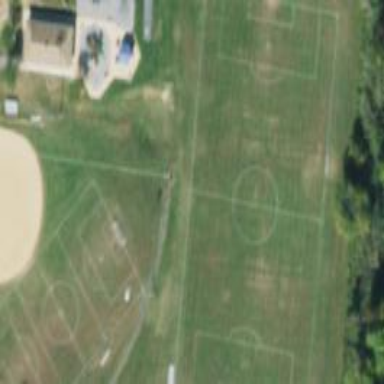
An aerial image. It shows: Grass pitch designated for multiple sports activities.